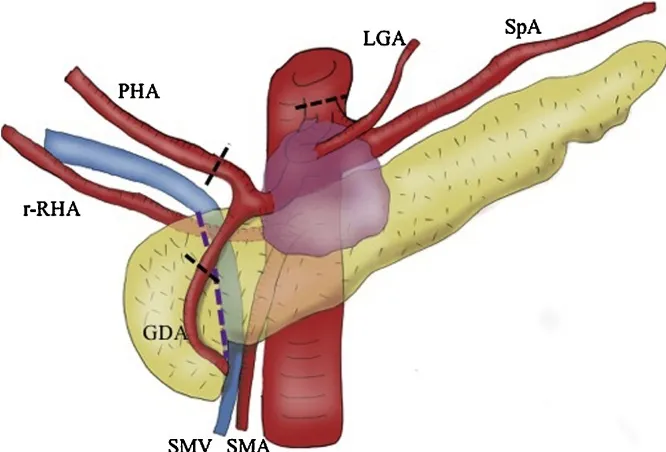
Operative findings and procedure. . The tumor was found to involve the root of the GDA and the PHA. After confirming complementary arterial flow to the left hemiliver from the replaced RHA through the hepatic hilum, the PHA and the GDA were ligated.
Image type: radiology (ct)